A bearing vibration time series has been folded into this square grayscale image, one row per segment of consecutive samples. Based on the visible evidence, which condition applies: normal, inner_race, outer_race, ball?
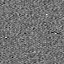
Answer: inner_race